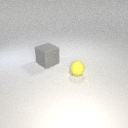
small yellow rubber sphere in front of large gray rubber cube